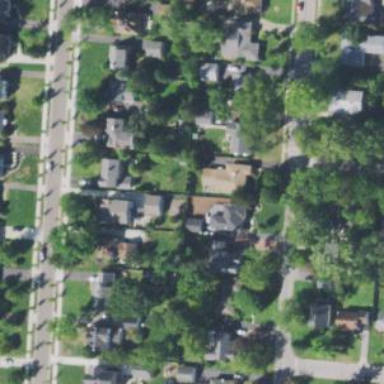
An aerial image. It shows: Residential driveway.